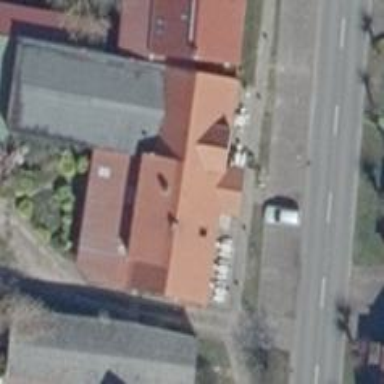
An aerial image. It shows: Building which is restaurant and also serves as guest house for tourism.